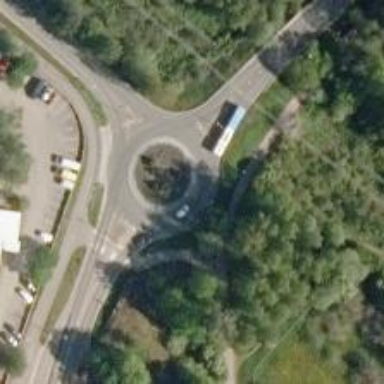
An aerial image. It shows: Asphalt road that is secondary route leading to roundabout.